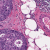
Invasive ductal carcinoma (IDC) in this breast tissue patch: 0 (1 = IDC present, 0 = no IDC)